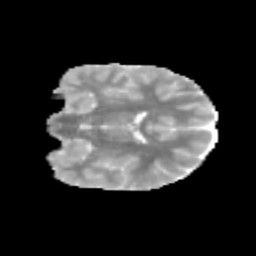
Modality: MD
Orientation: coronal
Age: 11
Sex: male
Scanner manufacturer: siemens
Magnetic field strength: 3 T
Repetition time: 3.8 s
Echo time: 0.07 s